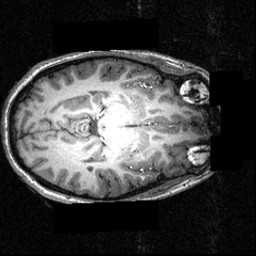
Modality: T1w
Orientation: axial
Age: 16
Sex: female
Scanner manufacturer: siemens
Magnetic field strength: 3.951 T
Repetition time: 1.5 s
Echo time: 0.00335 s